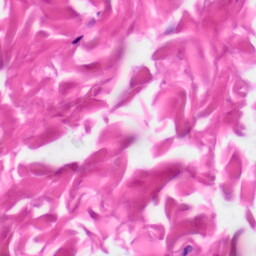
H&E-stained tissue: Skin